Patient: sex F, age 58
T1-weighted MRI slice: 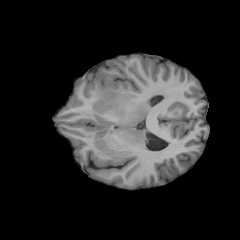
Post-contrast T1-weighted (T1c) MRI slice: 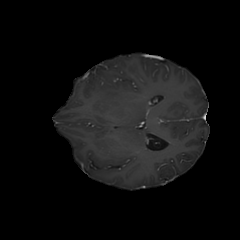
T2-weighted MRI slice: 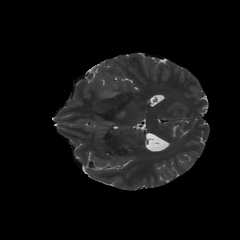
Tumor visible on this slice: yes
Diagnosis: Glioblastoma, IDH-wildtype
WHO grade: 4